Field crop: maize
Growth stage: 2
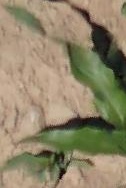
Species: maize